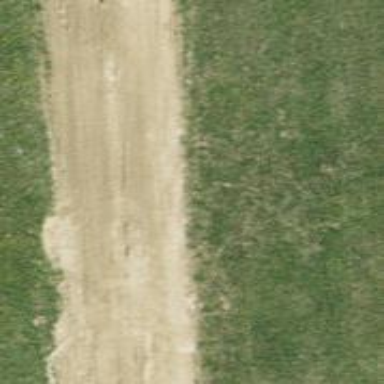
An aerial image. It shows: Track with grade 2 tracktype.